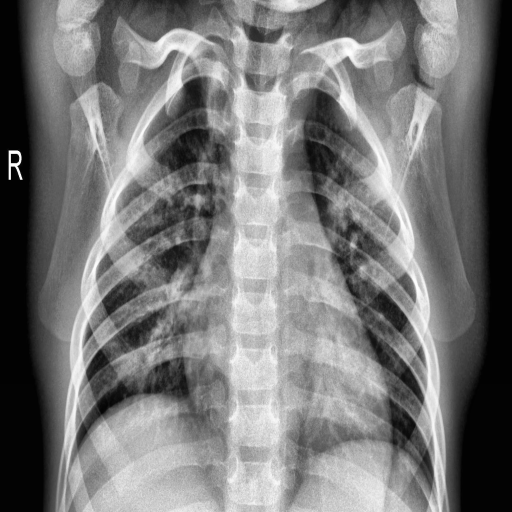
Finding: PNEUMONIA